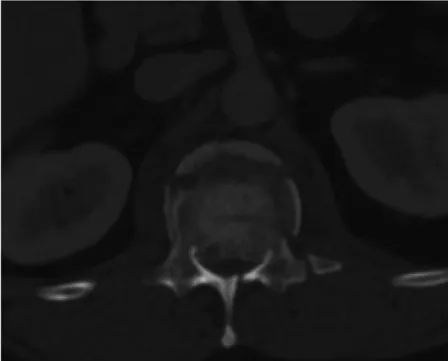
CT scan images of thoracolumbar spine demonstrating spinal fracture. (B) Axial CT scan at T12 level demonstrating violation of the posterior cortex of vertebral body with retropulsion of bone fragments.
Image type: radiology (ct)